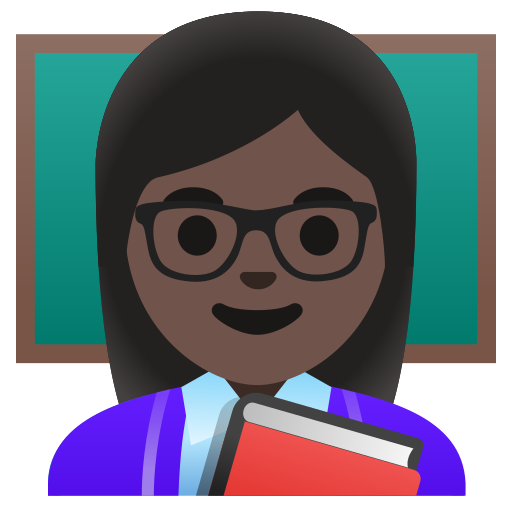
Emoji: 👩🏿‍🏫